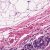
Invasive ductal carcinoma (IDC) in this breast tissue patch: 0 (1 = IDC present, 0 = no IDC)